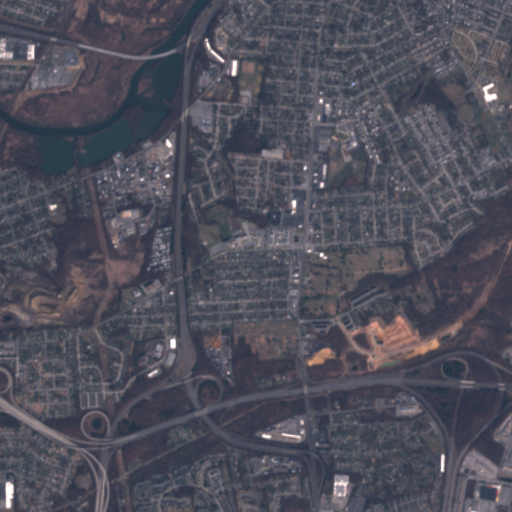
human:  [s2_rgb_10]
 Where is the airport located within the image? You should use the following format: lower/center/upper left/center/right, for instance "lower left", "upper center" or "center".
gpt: The airport is located in the upper left of the image.
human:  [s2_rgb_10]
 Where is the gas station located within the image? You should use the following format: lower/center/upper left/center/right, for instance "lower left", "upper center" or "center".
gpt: The gas station is located in the center of the image.
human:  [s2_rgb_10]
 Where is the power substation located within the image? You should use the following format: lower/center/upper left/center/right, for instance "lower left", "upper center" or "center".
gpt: The power substation is located in the upper left of the image.
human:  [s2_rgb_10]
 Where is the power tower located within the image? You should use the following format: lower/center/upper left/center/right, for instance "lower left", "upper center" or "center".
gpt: The power tower is located in the left of the image.
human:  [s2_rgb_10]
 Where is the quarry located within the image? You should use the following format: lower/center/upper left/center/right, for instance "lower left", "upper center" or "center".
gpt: The quarry is located in the center left of the image.
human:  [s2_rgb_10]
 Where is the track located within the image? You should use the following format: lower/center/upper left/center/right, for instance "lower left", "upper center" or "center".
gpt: The track is located in the center of the image.
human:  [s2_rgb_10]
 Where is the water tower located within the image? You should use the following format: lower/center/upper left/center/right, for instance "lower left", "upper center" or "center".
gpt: The water tower is located in the center of the image.
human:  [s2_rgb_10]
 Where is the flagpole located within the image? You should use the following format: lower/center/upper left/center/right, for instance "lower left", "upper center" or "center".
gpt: The flagpole is located in the lower center of the image.
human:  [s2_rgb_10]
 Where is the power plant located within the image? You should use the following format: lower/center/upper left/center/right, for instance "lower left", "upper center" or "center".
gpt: There is no power plant in the image.